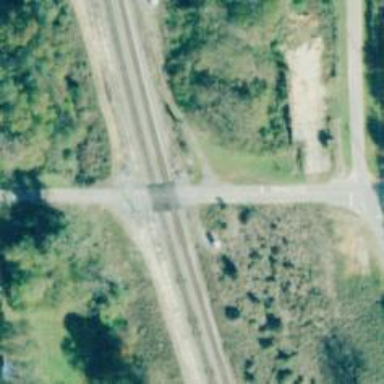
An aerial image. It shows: Level crossing with lights at the railway.